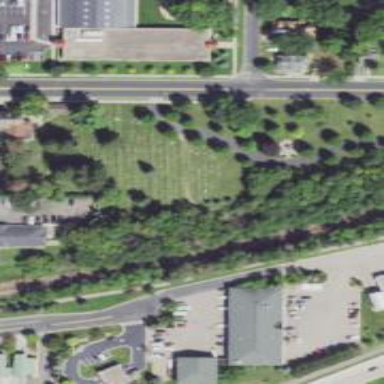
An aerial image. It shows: Cemetery.